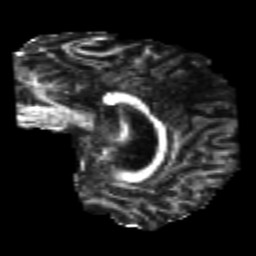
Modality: FA
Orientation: sagittal
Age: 19
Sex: male
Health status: healthy
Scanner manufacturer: philips
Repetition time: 7.478 s
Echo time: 0.08753 s